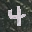
Label: 4